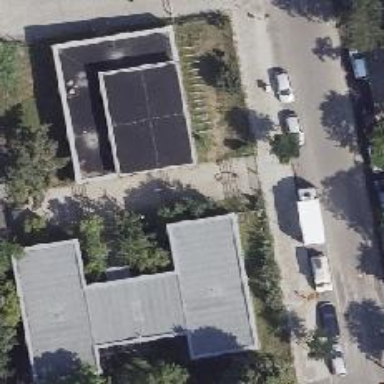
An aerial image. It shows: School building with flat roof. It includes canteen.